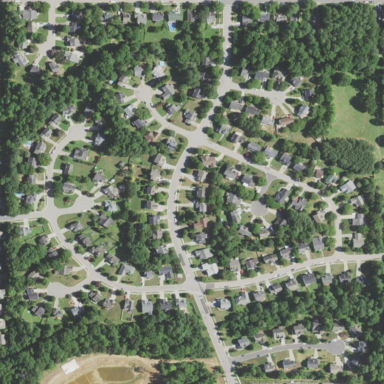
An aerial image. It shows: Residential area within neighborhood.